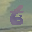
Label: 6